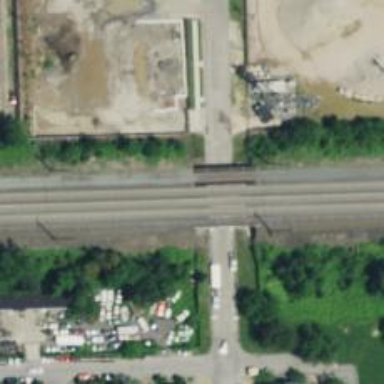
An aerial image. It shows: Railway track with contact line for electrification.